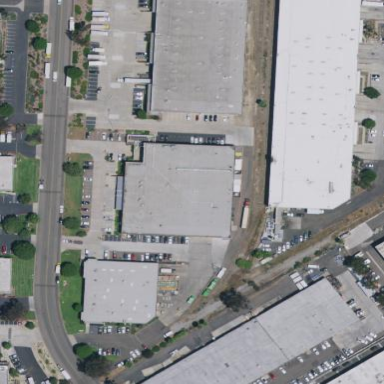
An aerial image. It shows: Industrial building.